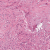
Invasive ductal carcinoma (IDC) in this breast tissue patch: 1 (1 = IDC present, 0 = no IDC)